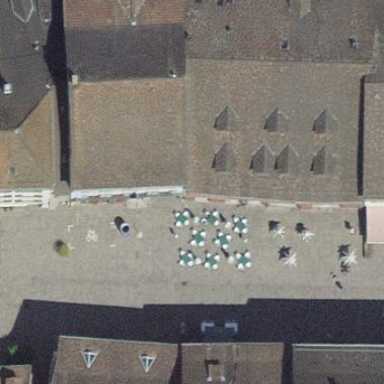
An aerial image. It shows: Museum with tiled roof.